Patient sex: M
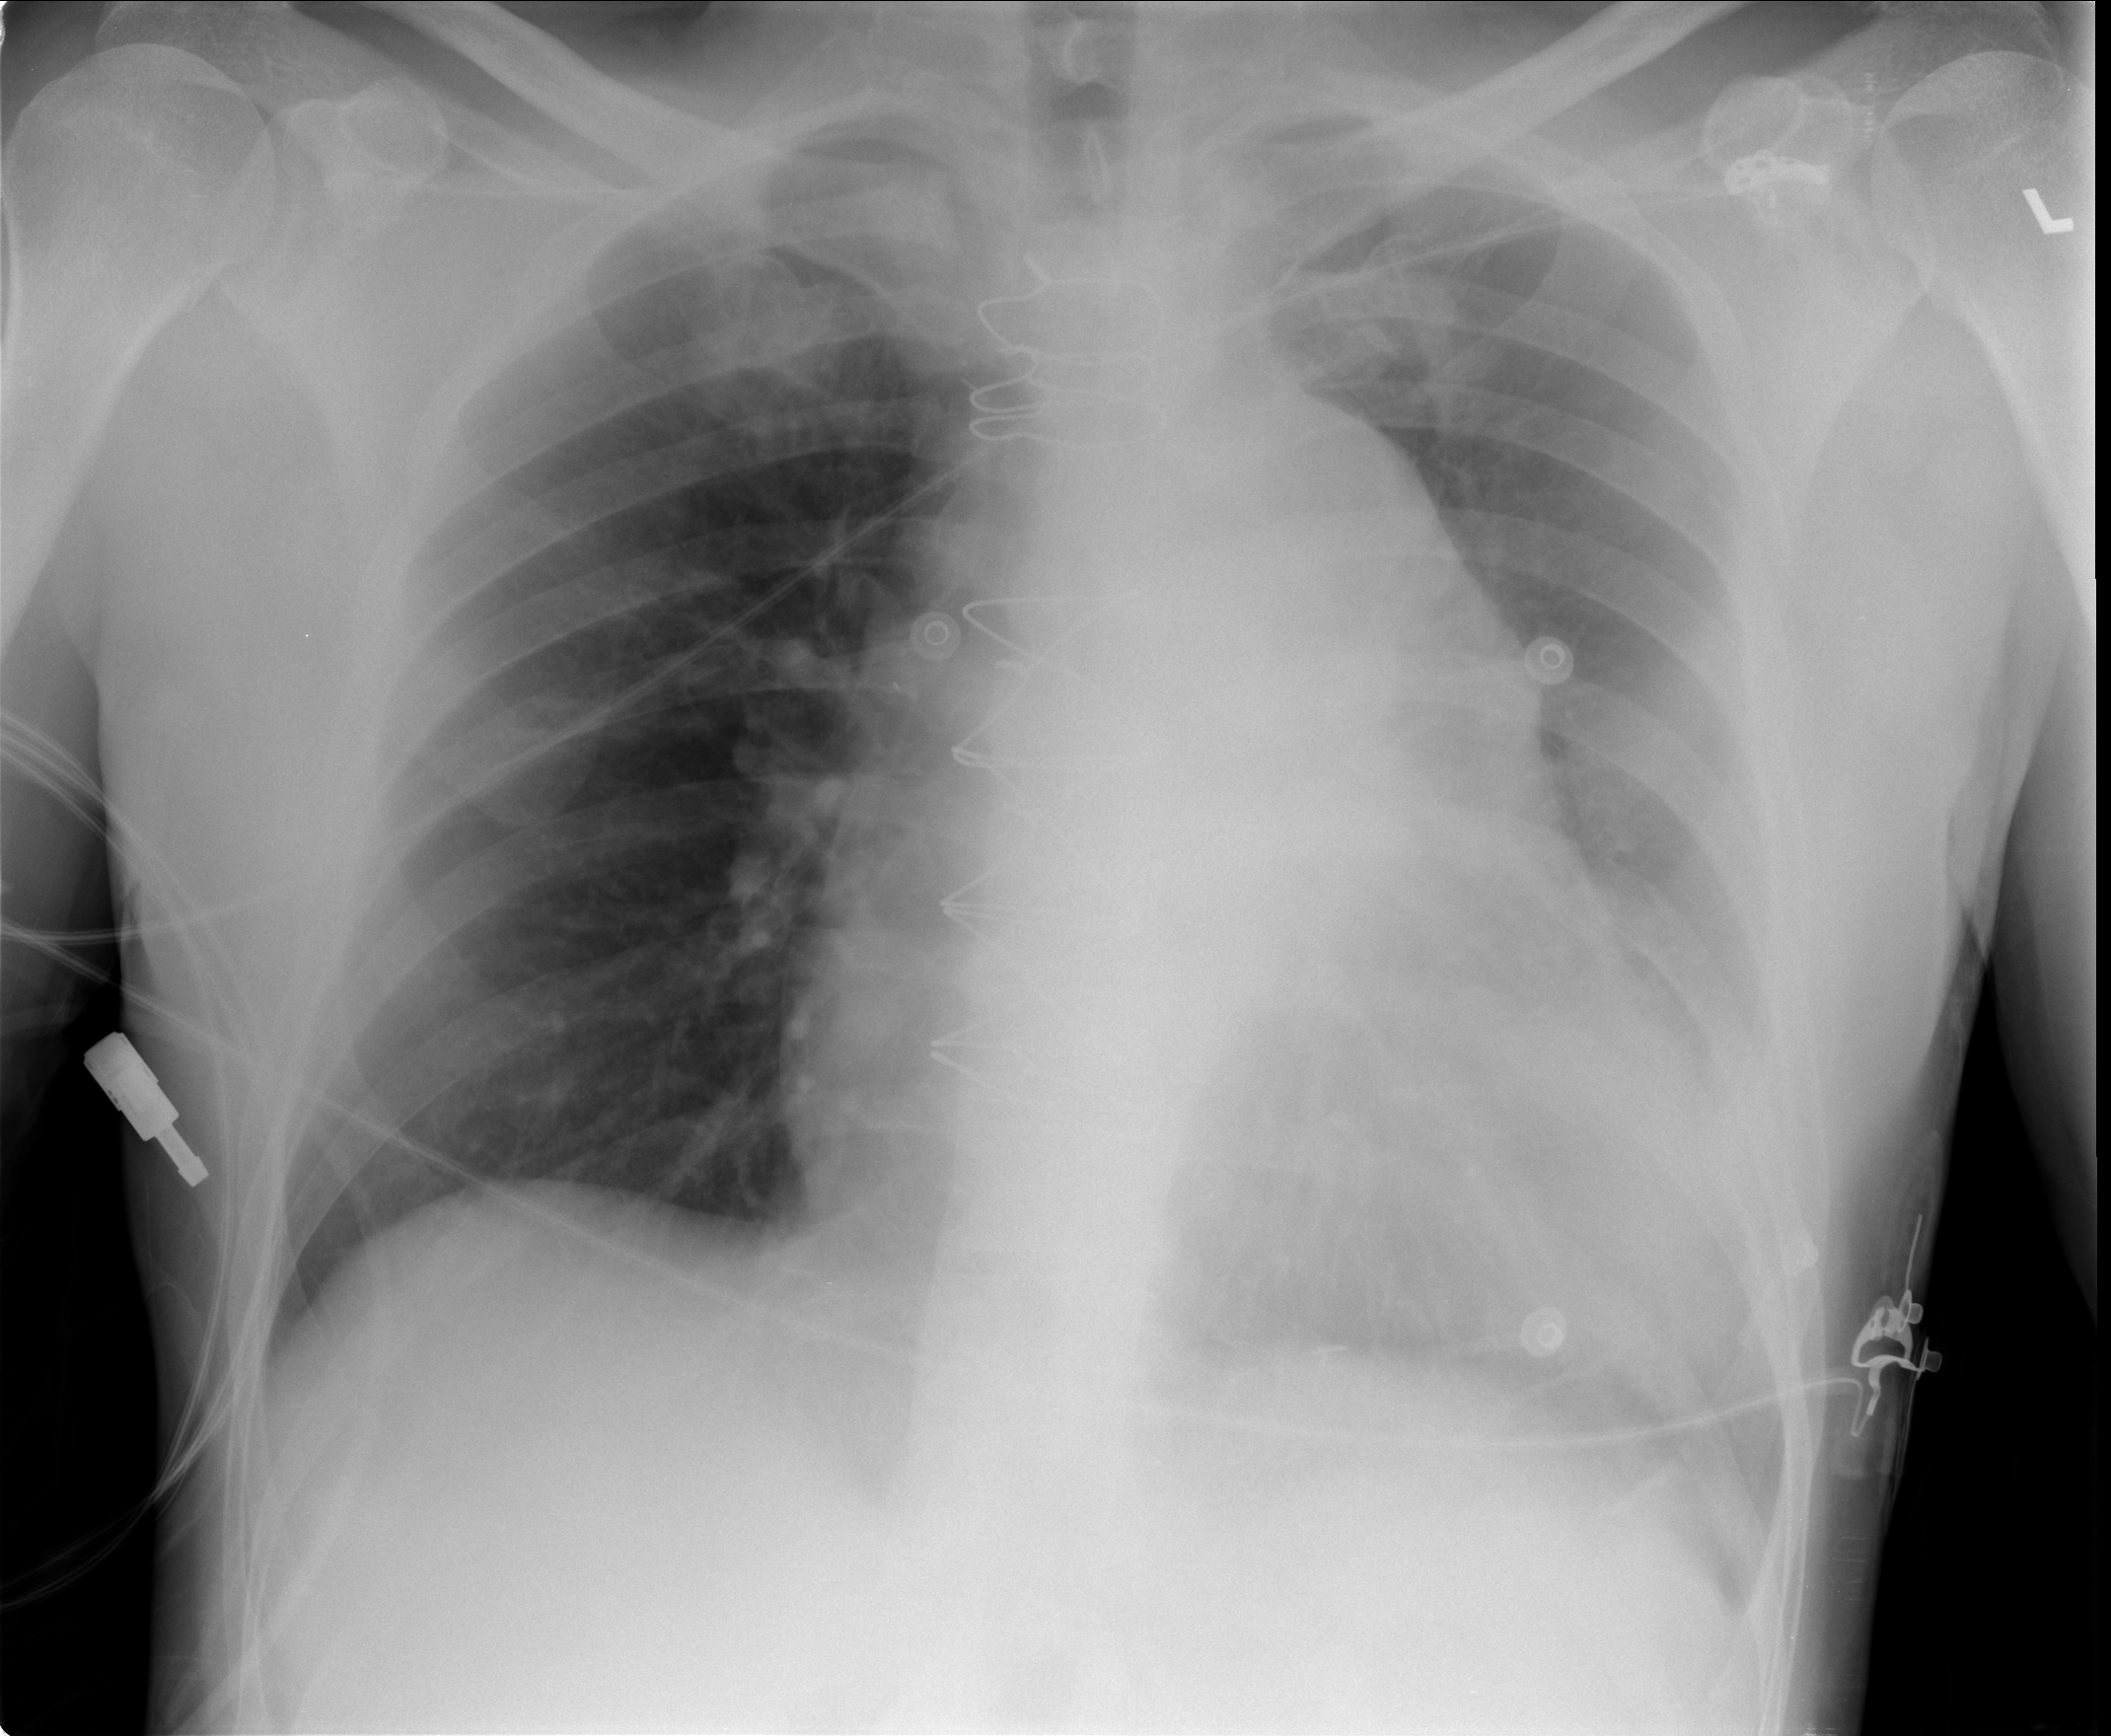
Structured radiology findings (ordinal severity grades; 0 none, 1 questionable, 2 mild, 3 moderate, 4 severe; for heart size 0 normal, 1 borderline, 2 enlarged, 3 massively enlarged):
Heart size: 3
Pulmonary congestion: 0
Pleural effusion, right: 0
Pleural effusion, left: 0
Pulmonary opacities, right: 0
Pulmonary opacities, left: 0
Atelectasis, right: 0
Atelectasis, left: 1